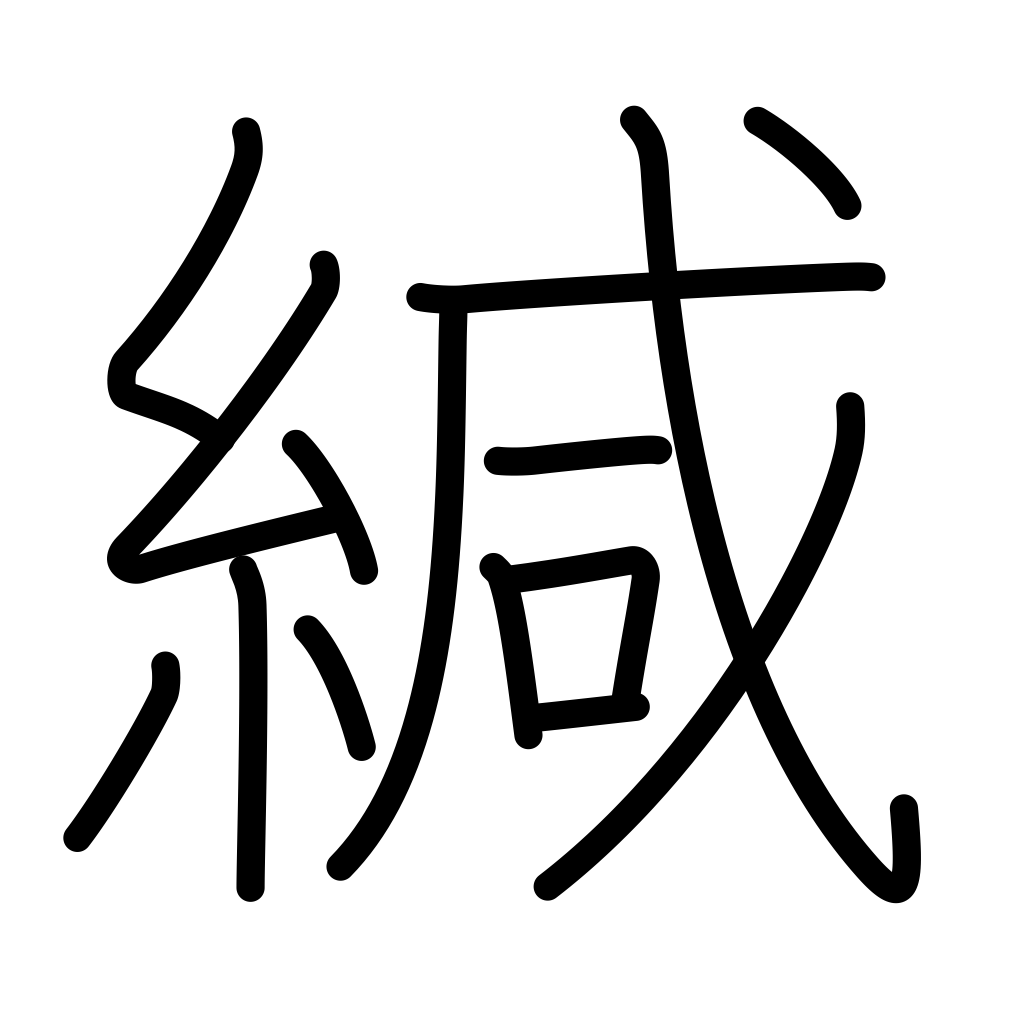
Meaning: shut, seal